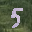
Label: 5